七年级 · 度量几何学
为了节省材料, 某水产养殖户利用观音洞水库的岸堤（岸堤足够长）为一边, 用围网在水库中围成了如图所示的(1)、(2)、(3)三块长方形区域, 其中区域(1)的一边的长 $\mathrm{DF}$ 为 $\mathrm{a}$ 米, 区域(3)长方形的长 $\mathrm{BC}$ 为 $\mathrm{b}$ 米, $\mathrm{BC}$ 是其宽 $\mathrm{FC}$ 的 6 倍.

(1) 宽 $\mathrm{FC}$ 的长度为米；围成养殖场围网的总长度为米;

（2）当 $a=30, b=60$ 时, 求围网的总长度.

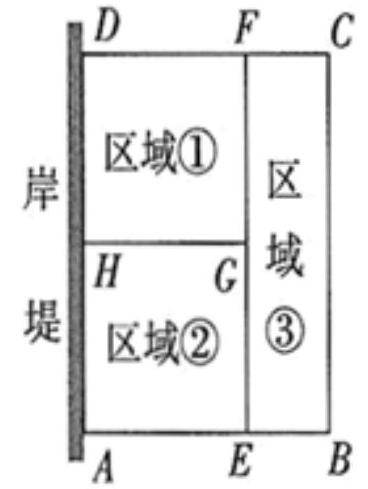
答案: (1) $\frac{1}{6} b ; 3 a+\frac{7}{3} b$

(2) 解: 当 $a=30, b=60$ 时, 围成养殖场围网的总长度 $=3 a+\frac{7}{3} b=3 \times 30+\frac{7}{3} \times 60=230$米,

答: 围网的总长度为 230 米.
解析: (1) $\because$, 区域(3)长方形的长 $\mathrm{BC}$ 为 $\mathrm{b}$ 米, $\mathrm{BC}$ 是其宽 $\mathrm{FC}$ 的 6 倍,

$\therefore F C=\frac{1}{6} B C=\frac{1}{6} b$,

$\therefore$ 围成养殖场围网的总长度 $=3 D F+2 B C+2 C F=3 a+\frac{1}{3} b+2 b=3 a+\frac{7}{3} b$